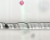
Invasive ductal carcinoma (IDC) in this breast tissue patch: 0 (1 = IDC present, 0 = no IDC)